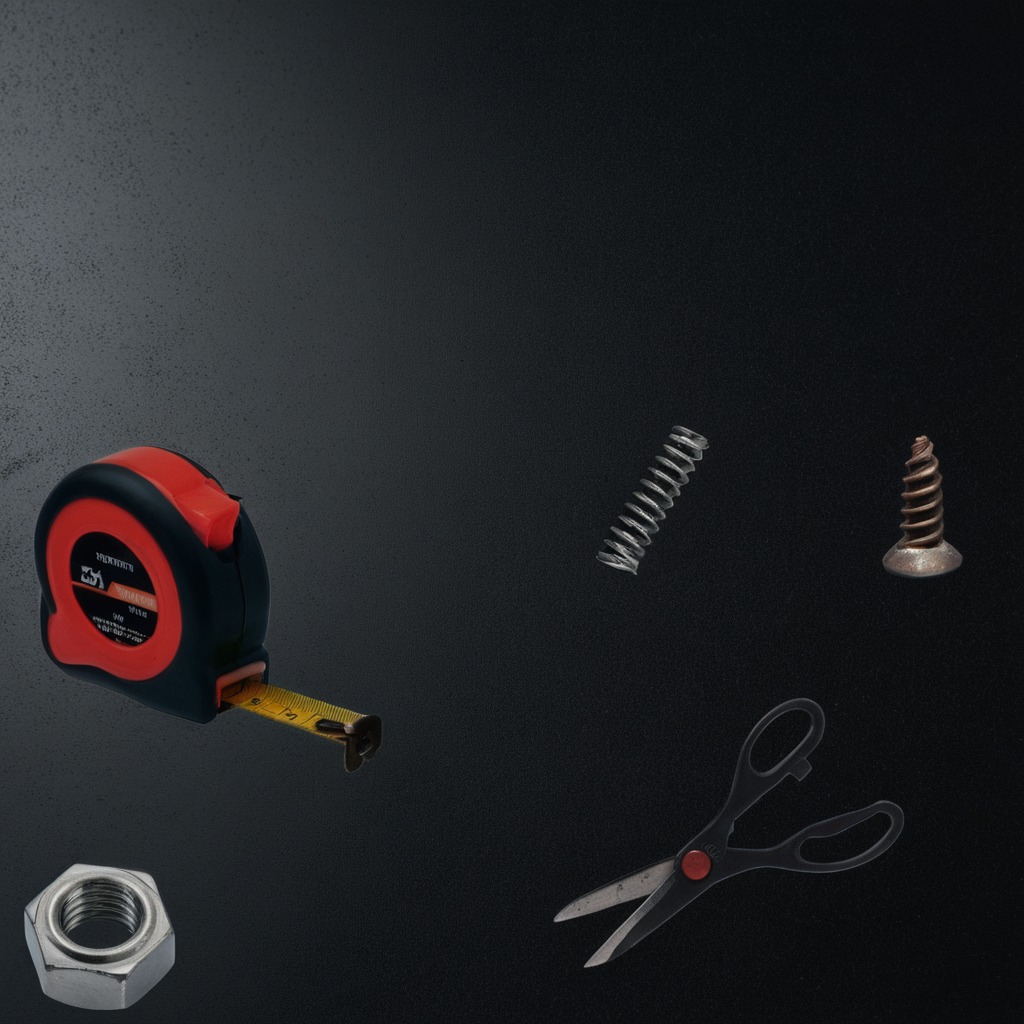
A measuring tape is lying on the clean granite tabletop covered with a black rubber mat inside a workshop at night dim ambient light soft shadows worn but beneath the mat.